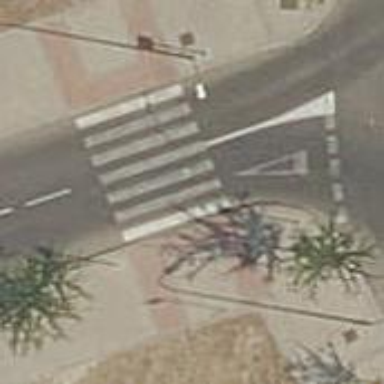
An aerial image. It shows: Uncontrolled crossing on the road.